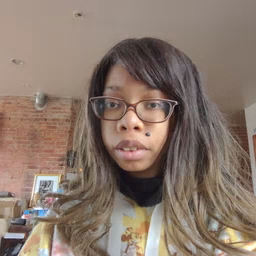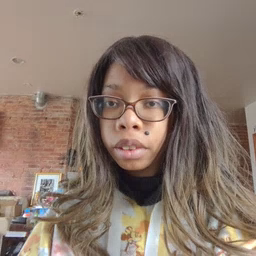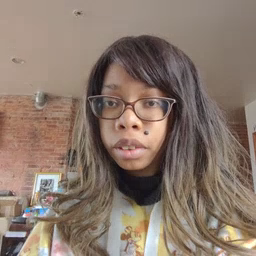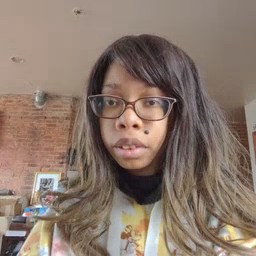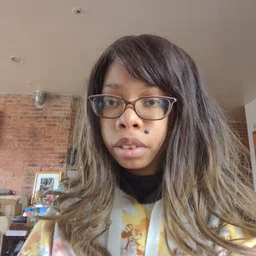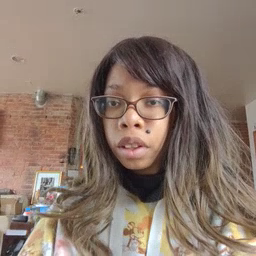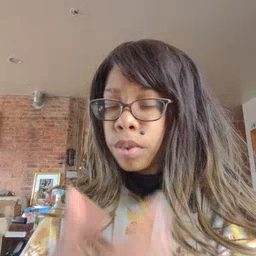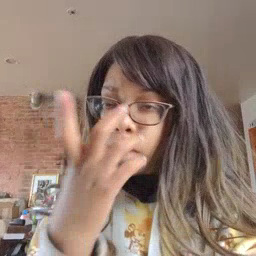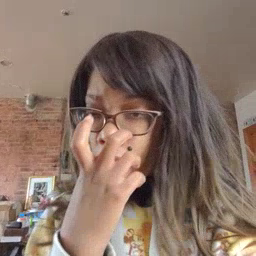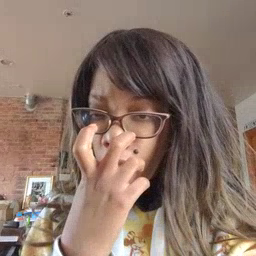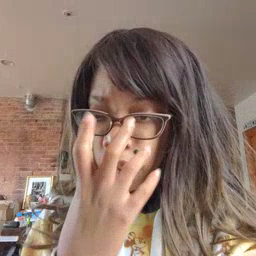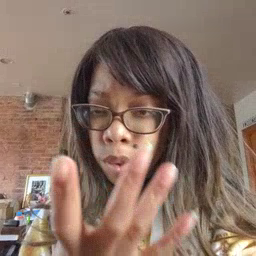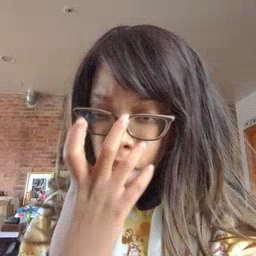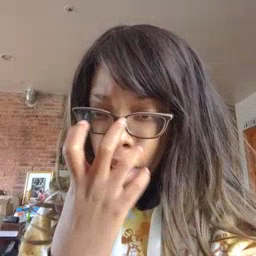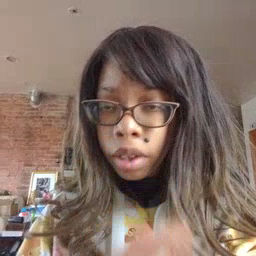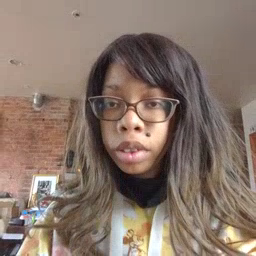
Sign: mad